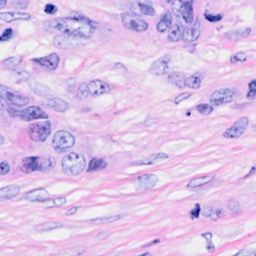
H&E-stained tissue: Breast